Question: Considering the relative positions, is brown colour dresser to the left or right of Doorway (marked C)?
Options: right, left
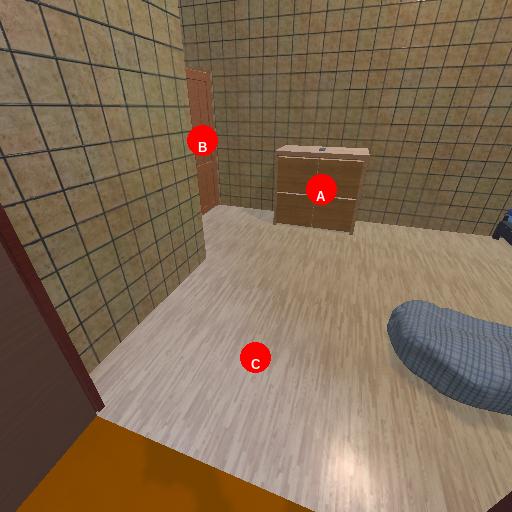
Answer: right